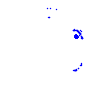
Particle: pion